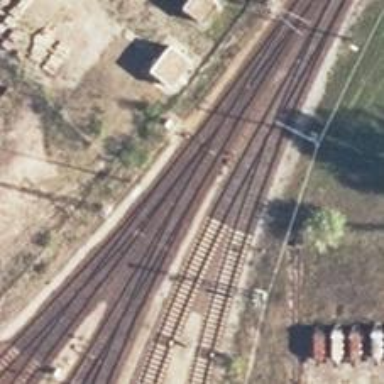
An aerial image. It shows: Railway switch.